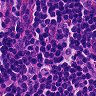
Metastatic tissue present: no